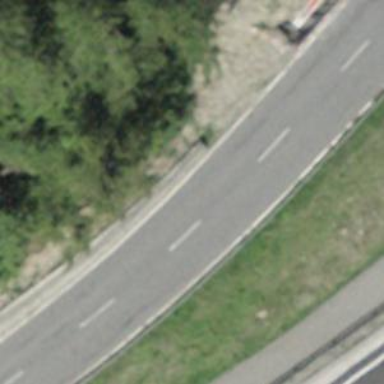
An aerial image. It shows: Paved tertiary road.